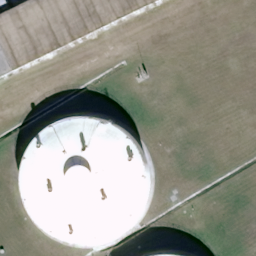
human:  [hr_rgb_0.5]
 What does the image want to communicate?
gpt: storage tanks